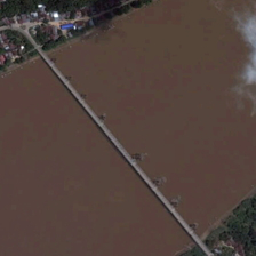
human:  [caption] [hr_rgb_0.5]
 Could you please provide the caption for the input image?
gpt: There is a long bridge on the Yellow River. There are some buildings and green trees on both sides of the bridge.

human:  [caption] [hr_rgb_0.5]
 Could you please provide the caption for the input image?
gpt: There is a long bridge on the Yellow River with buildings and green trees on both sides.

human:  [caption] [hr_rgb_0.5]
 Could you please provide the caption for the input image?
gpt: There is a long bridge over the Yellow River. There are buildings and green trees on both sides of the bridge.

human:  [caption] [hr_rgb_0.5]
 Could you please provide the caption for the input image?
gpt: There is a long bridge on the Yellow River. There are several buildings and green trees on both sides of the bridge.

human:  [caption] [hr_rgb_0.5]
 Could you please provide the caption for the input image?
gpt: There is a long bridge on the Yellow River. There are several buildings and green trees on both sides of the bridge.